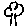
Label: tree